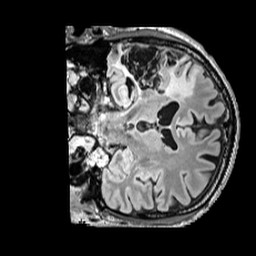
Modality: FLAIR
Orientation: coronal
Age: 58
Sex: male
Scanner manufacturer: siemens
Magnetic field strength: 3 T
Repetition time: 5 s
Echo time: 0.387 s